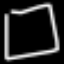
Label: square